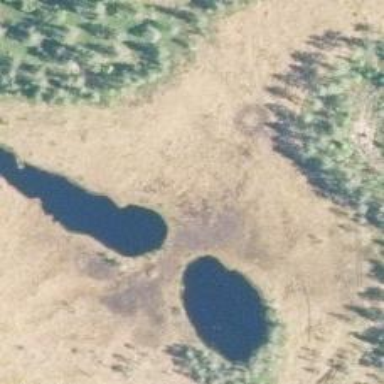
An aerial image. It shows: Serene lake.